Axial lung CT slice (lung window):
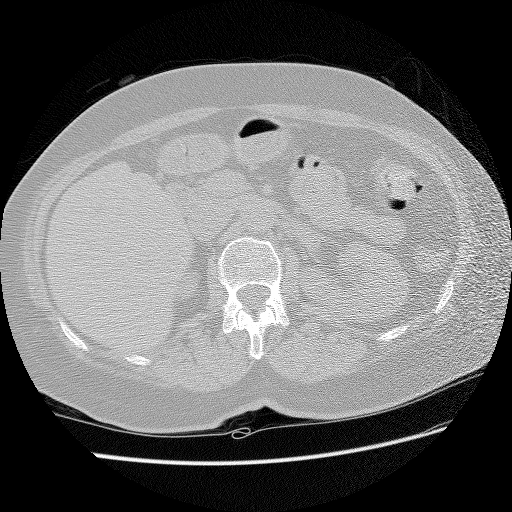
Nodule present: no